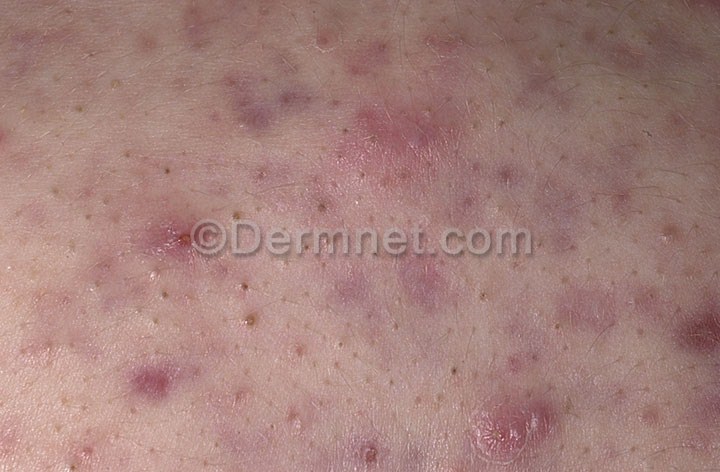
Disease: Acne and Rosacea Photos